Interaction volume radius: 10 \u00c5
Interaction volume height: 25 \u00c5
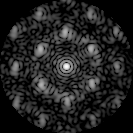
Disorder parameter: 0.5482